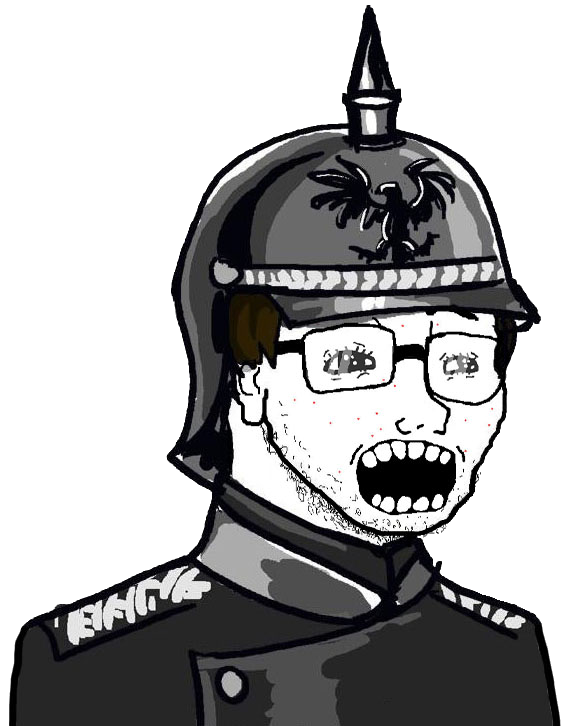
Label: 5_Soyjak